Field crop: maize
Growth stage: 2
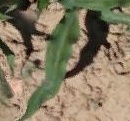
Species: maize